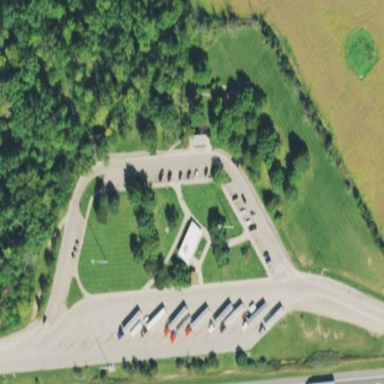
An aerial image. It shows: Rest area along the road.